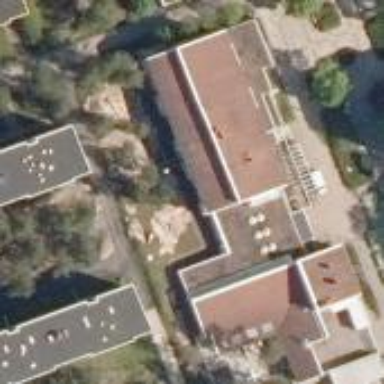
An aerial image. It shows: Public building.